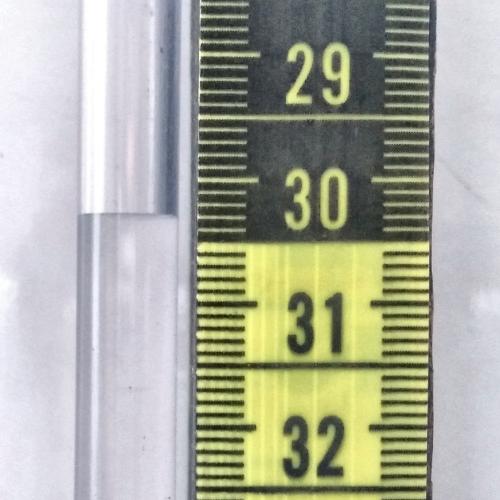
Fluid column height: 30.3 cm